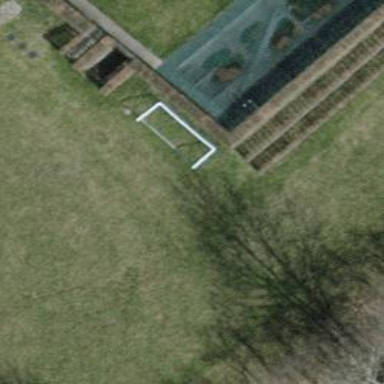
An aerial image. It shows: Hedge acting as barrier.